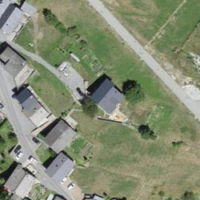
EUNIS habitat code: 54
Species observed at this site:
Clinopodium vulgare
Ptyonoprogne rupestris
Gryllus campestris
Lilium bulbiferum